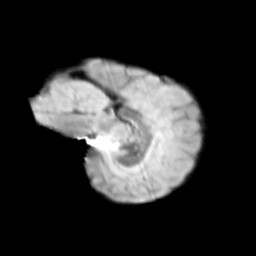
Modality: T2w
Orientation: sagittal
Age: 12
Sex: male
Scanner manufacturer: siemens
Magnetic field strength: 3 T
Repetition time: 3.8 s
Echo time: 0.07 s